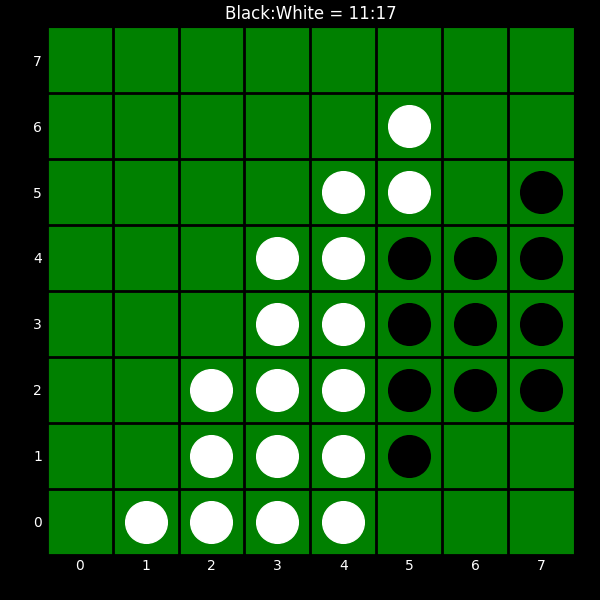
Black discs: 11
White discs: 17